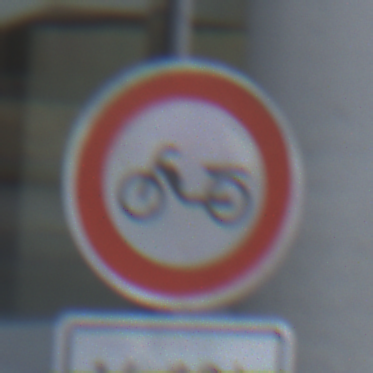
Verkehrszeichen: VerbotMofas
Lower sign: ZeitangabenOhneBeschraenkungAufWochentage1
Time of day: SunriseSunset
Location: Outdoor (Urban)
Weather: PartlyCloudy
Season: NotSpecified
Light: Natural